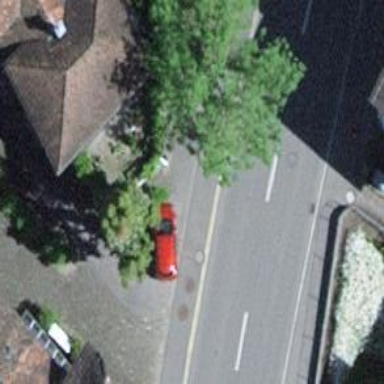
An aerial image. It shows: Car sharing facility.